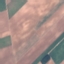
Land use / land cover: AnnualCrop